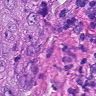
Metastatic tissue present: yes